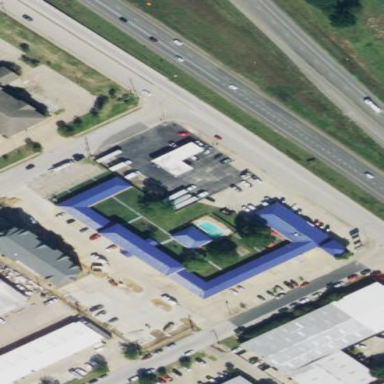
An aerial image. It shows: Hotel building.